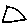
Label: triangle